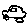
Label: car